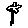
Label: flower